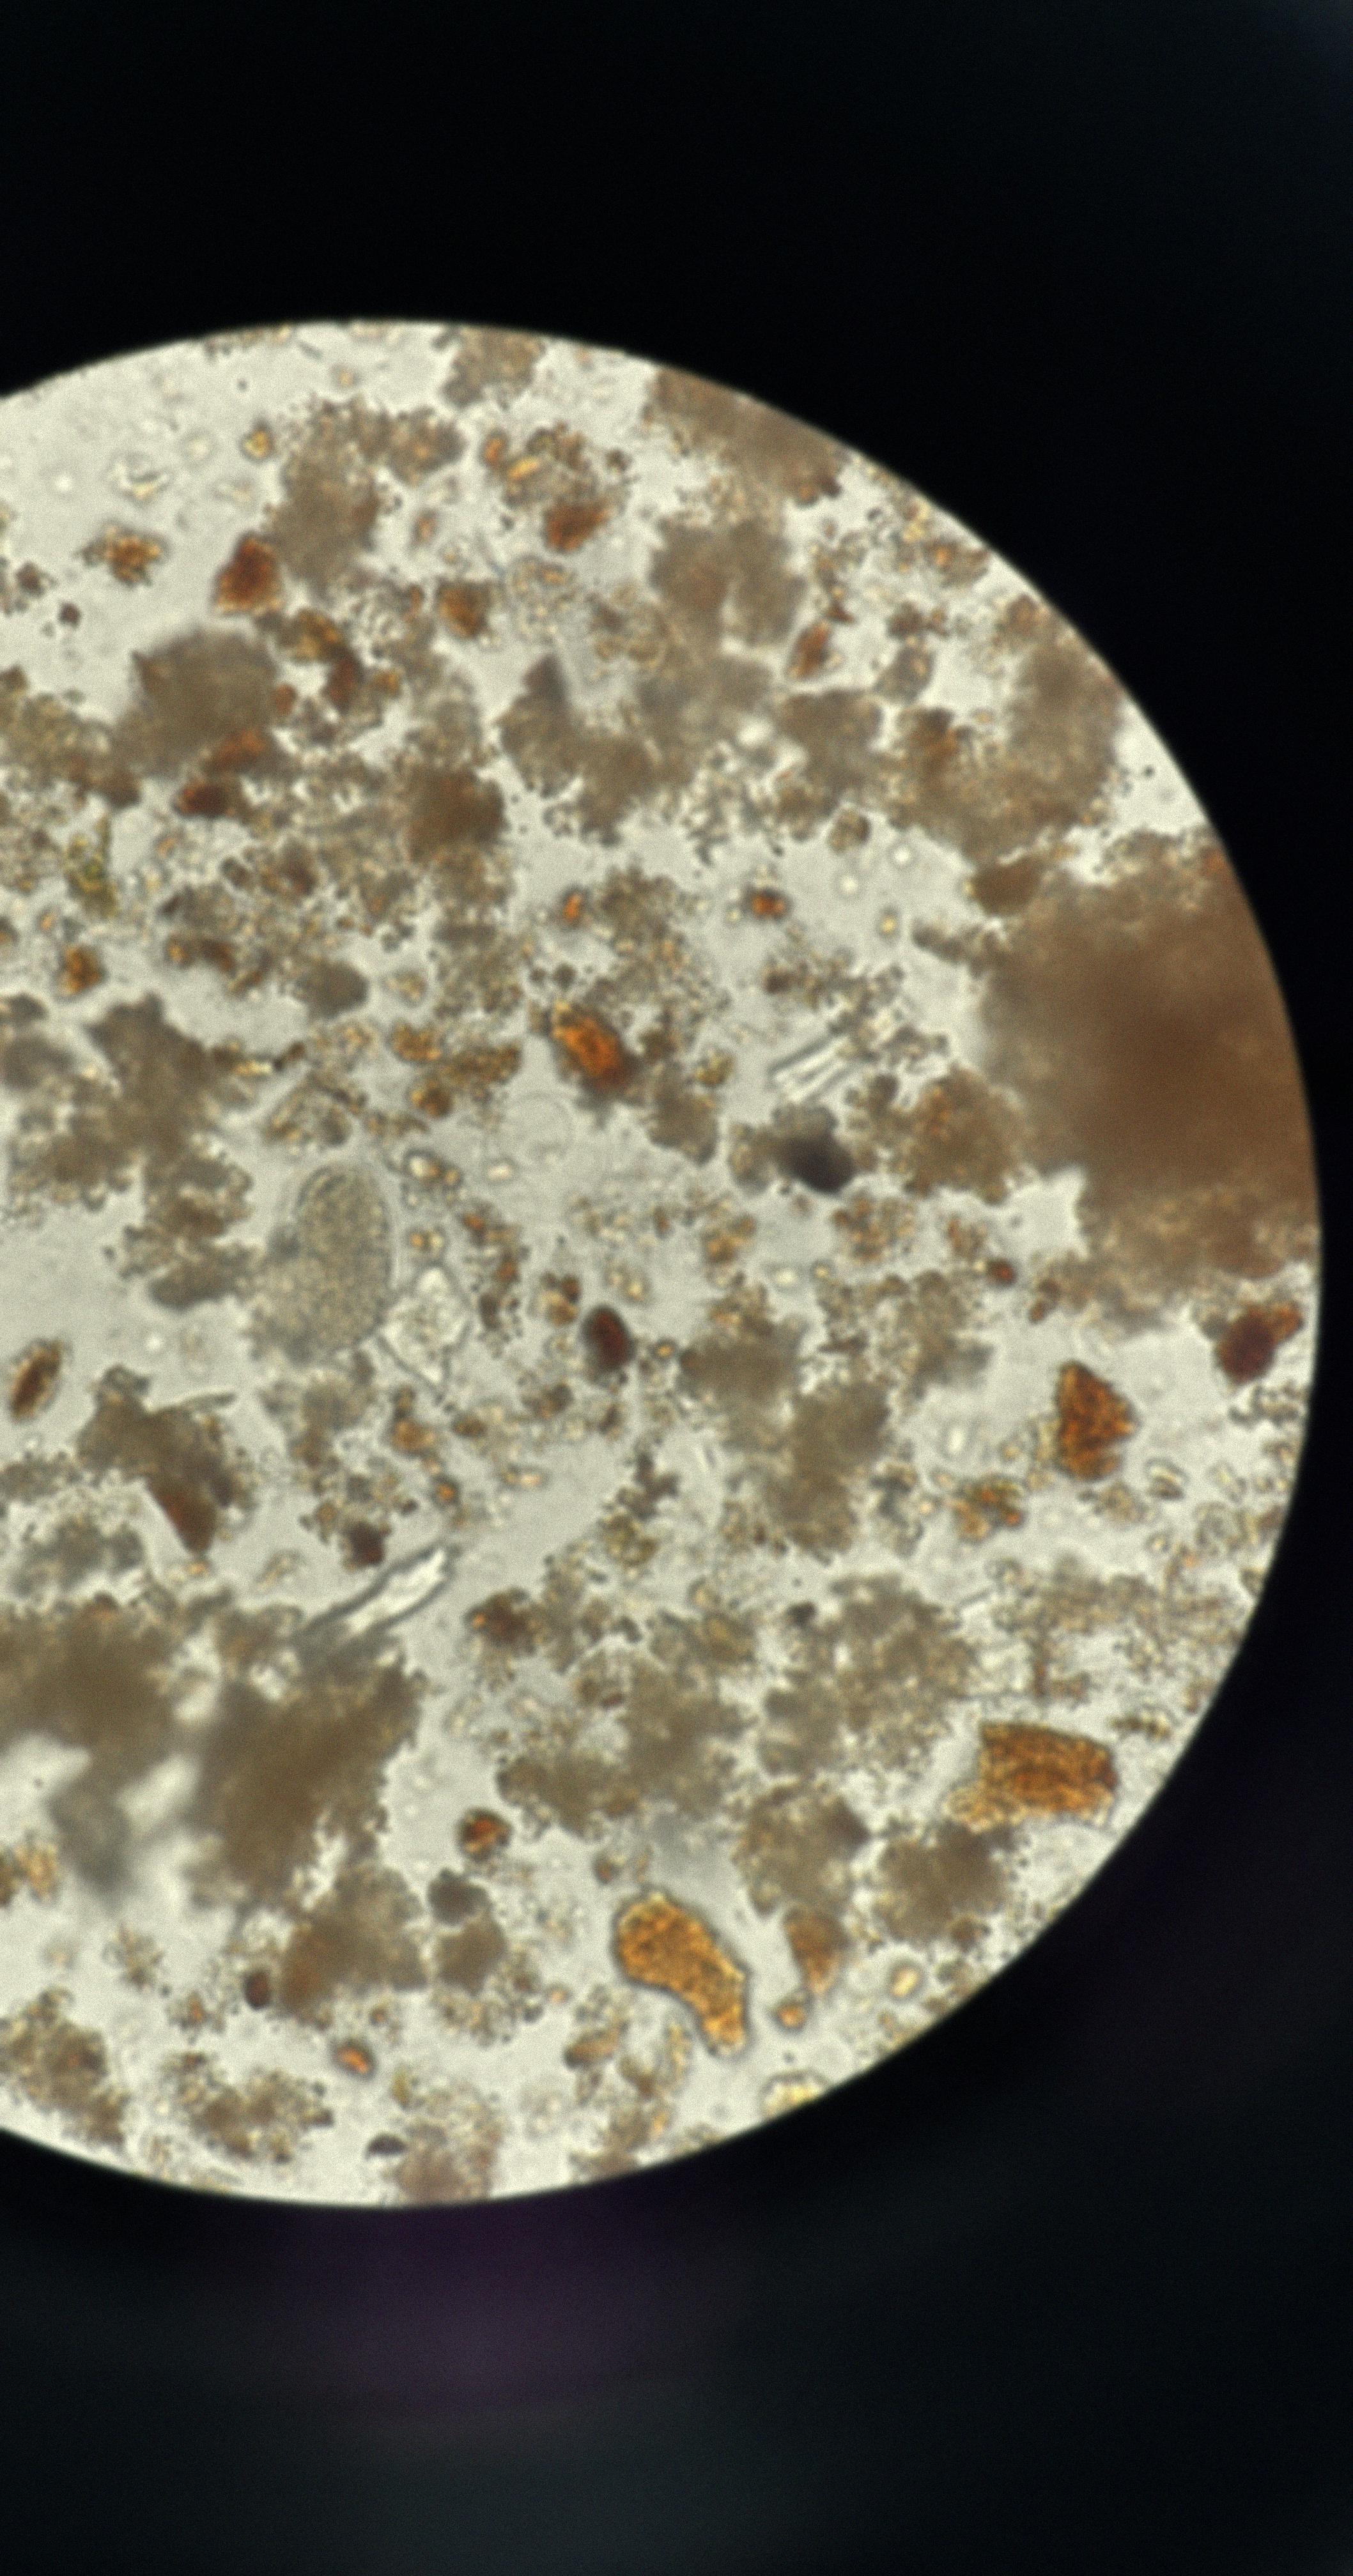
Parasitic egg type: Hookworm egg